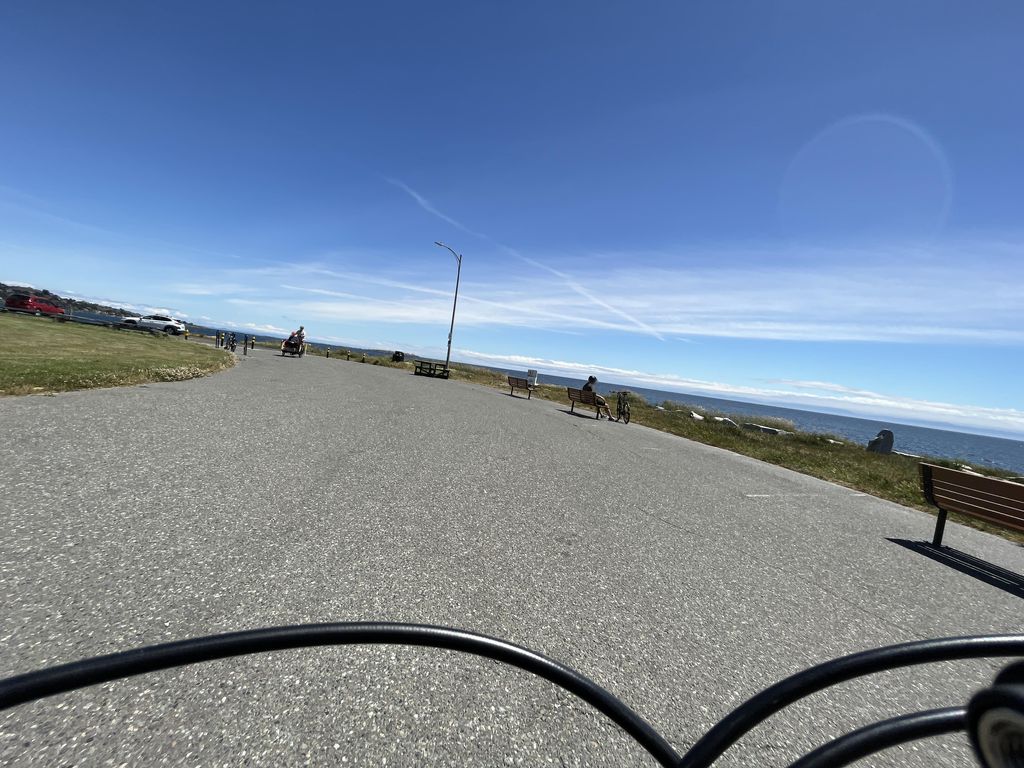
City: victoria